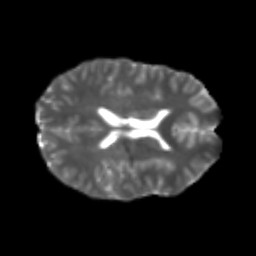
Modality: T2w
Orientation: axial
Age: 21
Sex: female
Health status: healthy
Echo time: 0.074 s